Question: So I am loading local HTML file without any problem but JavaScripts are not working at all.
This html & JS has index.html that is loading to WebBrowser control.
'''
<video width="640" height="360" style=" margin: 0 !important; padding: 0 !important; overflow:hidden;" id="player1" src="http://archive.bogi.ru/files/S2J4NW1xUVVqb2NKLWZINnE4bFFKb3VxY25TU1FsZWo5aTZpVlltWUk5R3lxSk5vCmllYWJiLVZ3LUZ0cTZ1UjRCYV9nUy1fbVMzMjQyblRhVHYxa2lB" type="video/mp4" > </video>
<script>
MediaElement('player1', {
success: function (me) {
me.play();
}
}); </script>
'''
Any clue how it could be fixed?

I have enabled this option:
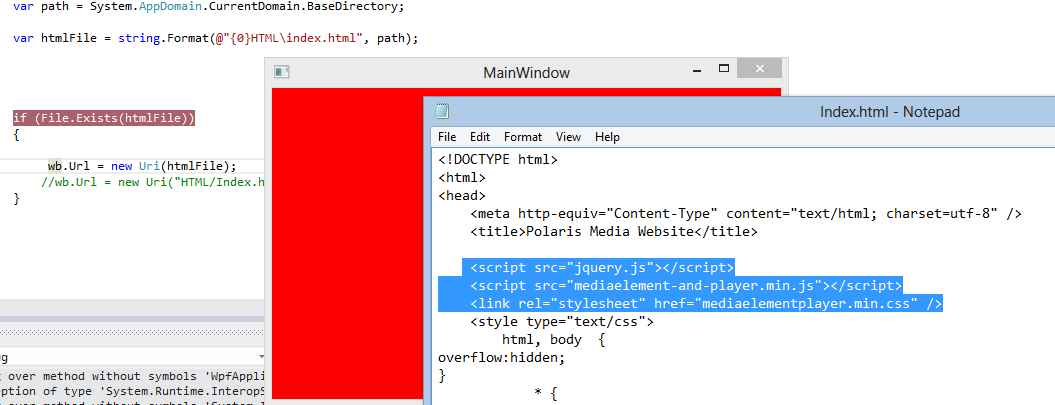
Answer: I already had this problem(when you link to jquery file)
Instead of link to src to your jquery file copy jquery file content between this tag:
'''
<script type="text/css">
//Copy First jquery content here
</script>
<script type="text/css">
//Copy secound jquery content here
</script>
.
.
.
'''